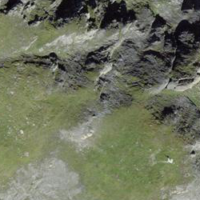
EUNIS habitat code: 31
Species observed at this site:
Issoria lathonia